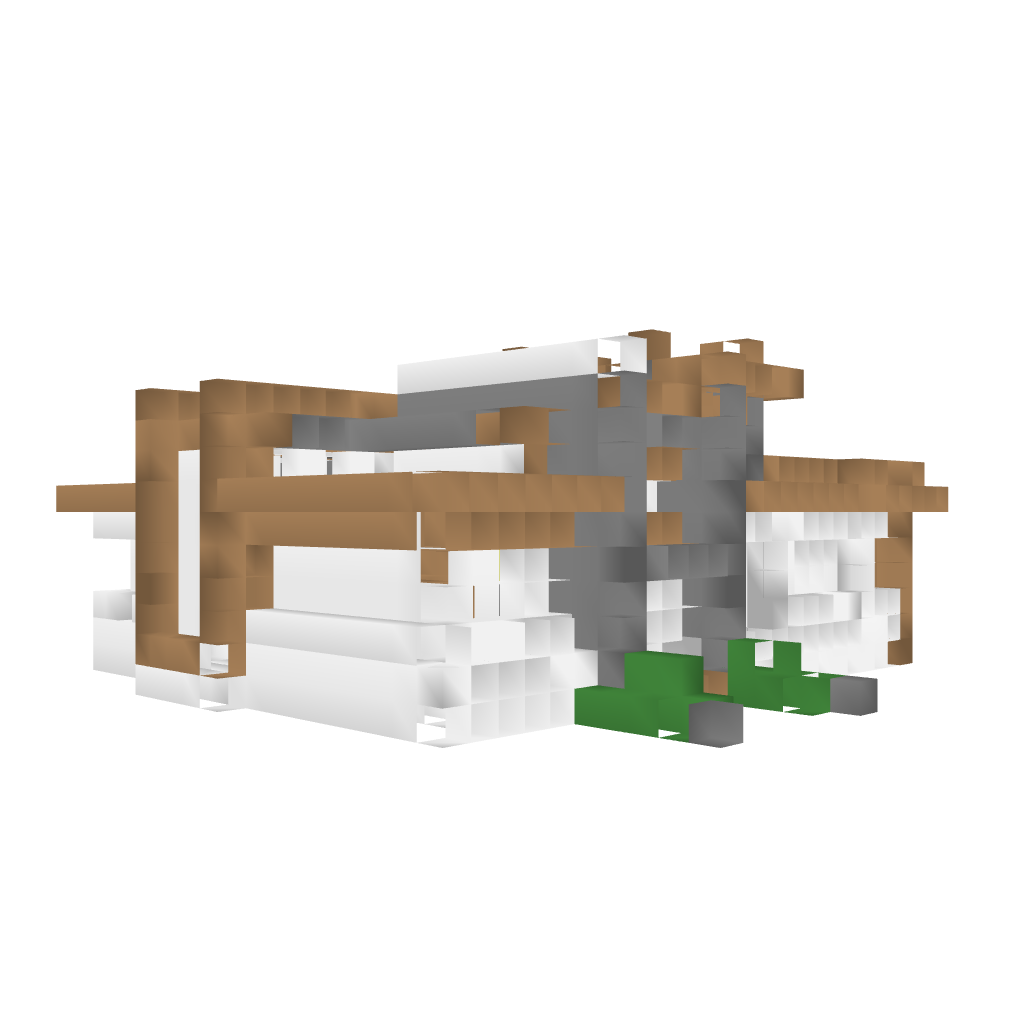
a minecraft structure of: modern home bad low quality